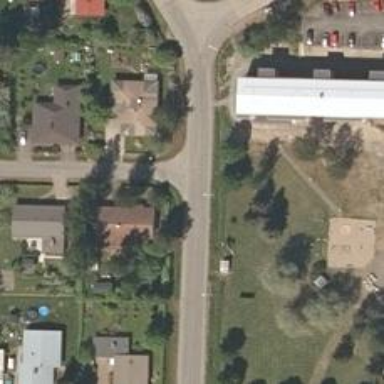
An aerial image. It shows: Road with "give way" sign.